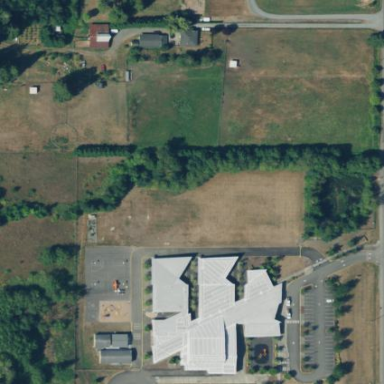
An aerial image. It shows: School used for education purposes.